Interaction volume radius: 5 \u00c5
Interaction volume height: 45 \u00c5
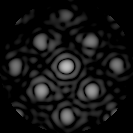
Disorder parameter: 0.1795